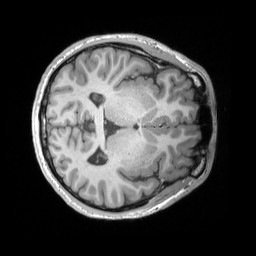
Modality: T1w
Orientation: axial
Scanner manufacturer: siemens
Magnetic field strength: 3 T
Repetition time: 2.25 s
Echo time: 0.00306 s